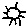
Label: sun